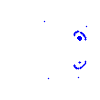
Particle: pion